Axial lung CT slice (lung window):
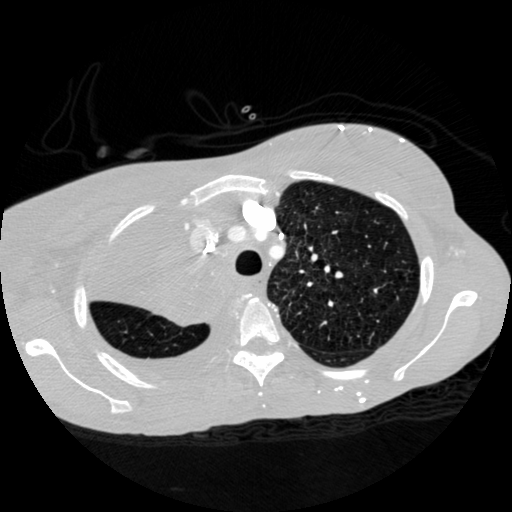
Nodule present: no